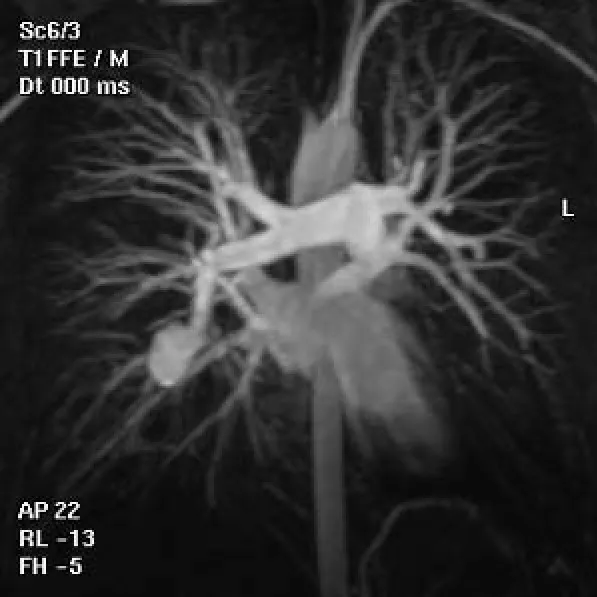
Contrast Enhanced pulmonary MRA (coronal MIP) showing aneurysm of the right lower lobe pulmonary artery.
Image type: radiology (mri)